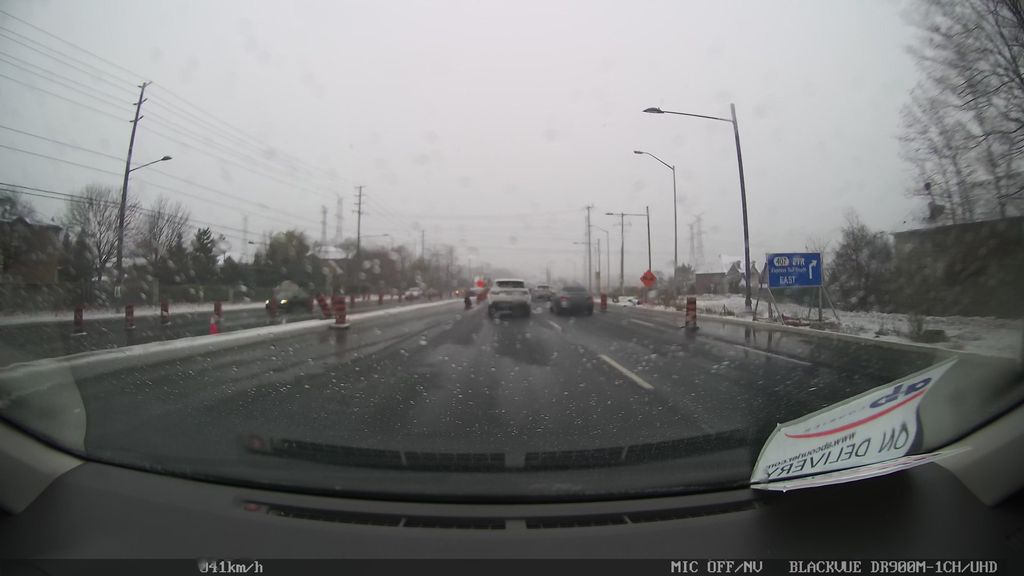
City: toronto